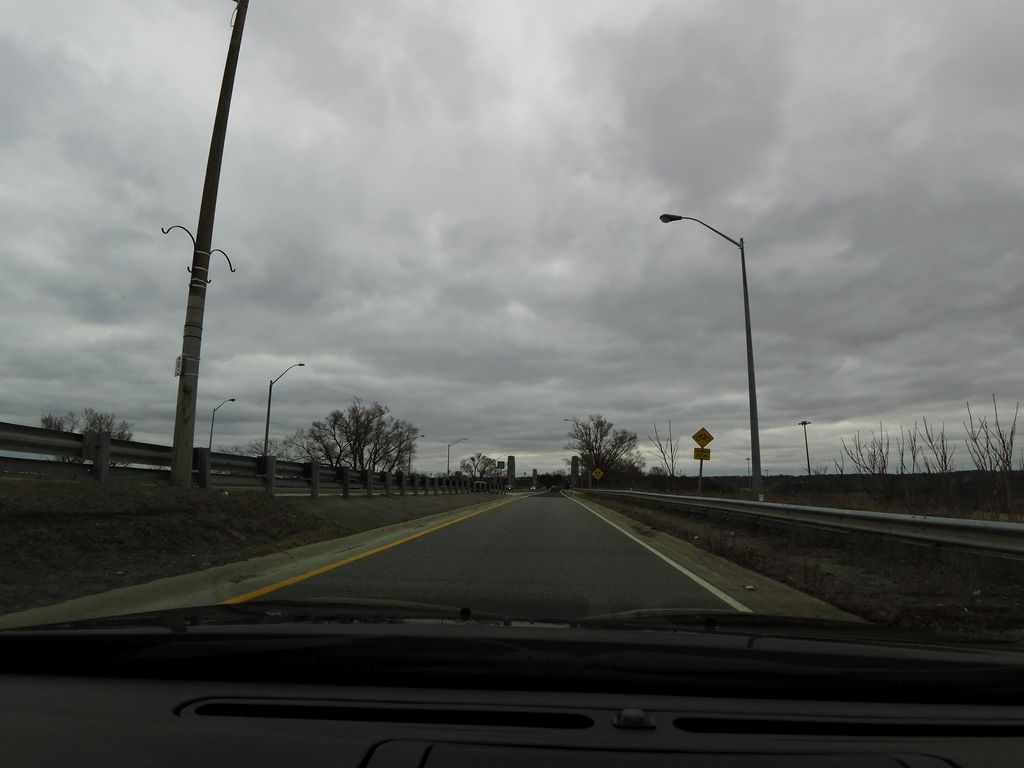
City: hamilton